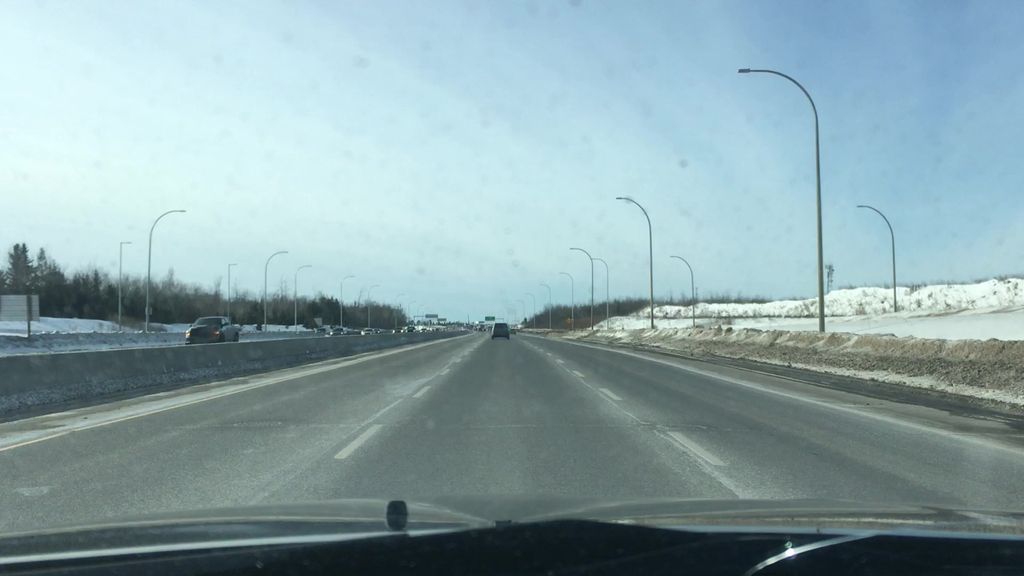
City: edmonton